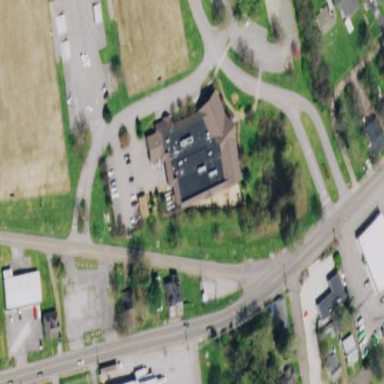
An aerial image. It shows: Building serving as veterinary clinic.